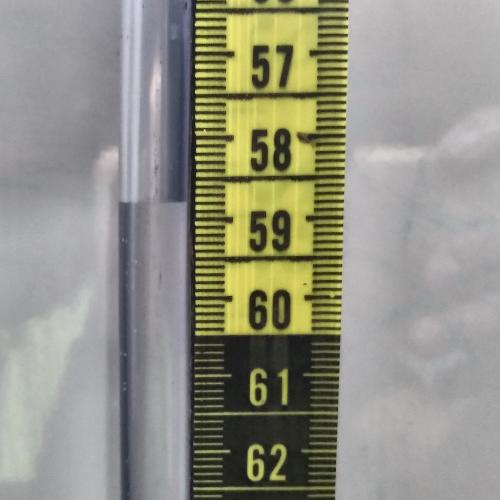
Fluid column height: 58.8 cm